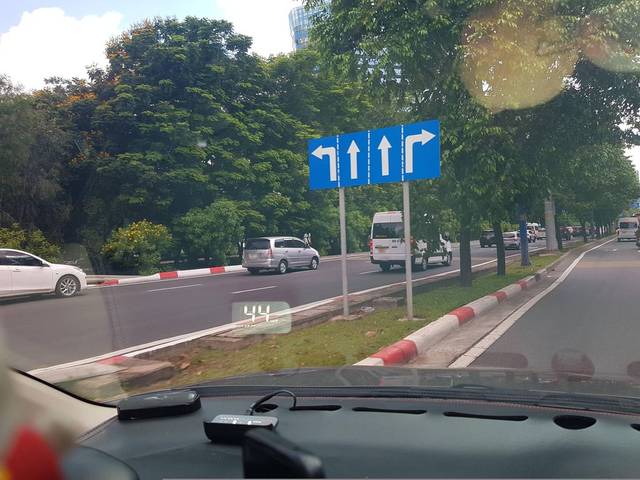
Region: Vietnam
Coordinates: 10.774, 106.724